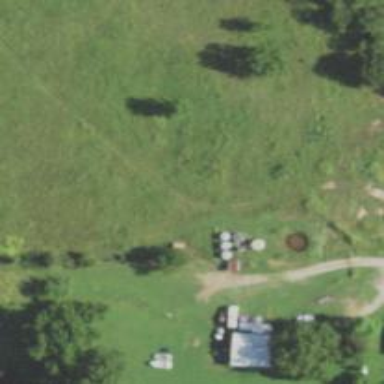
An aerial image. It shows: Silo.